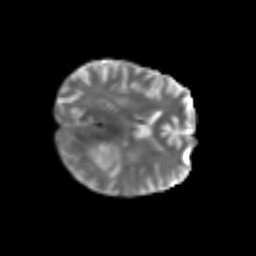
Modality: T2w
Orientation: axial
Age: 60
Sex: female
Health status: ill
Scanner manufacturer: siemens
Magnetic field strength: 3 T
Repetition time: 8.7 s
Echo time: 0.11 s